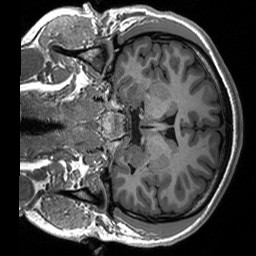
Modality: T1w
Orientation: coronal
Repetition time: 8 s
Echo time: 0.066 s